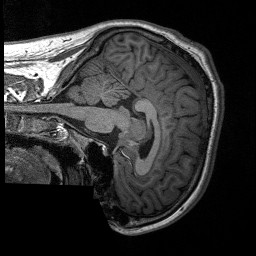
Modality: T1w
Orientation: sagittal
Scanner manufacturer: siemens
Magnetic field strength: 3 T
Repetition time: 2.3 s
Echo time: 0.00226 s